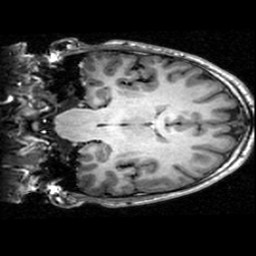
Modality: T1w
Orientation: coronal
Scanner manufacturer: ge
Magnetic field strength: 3 T
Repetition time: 0.00904 s
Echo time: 0.00184 s